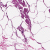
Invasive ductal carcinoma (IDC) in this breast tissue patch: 0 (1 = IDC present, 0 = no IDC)